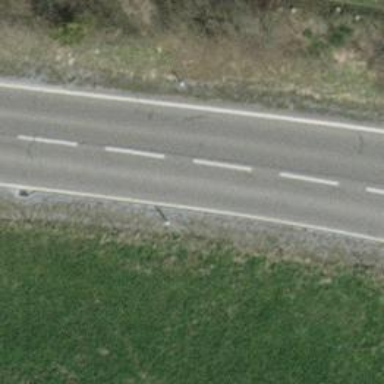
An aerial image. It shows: Secondary road with asphalt surface.